Interaction volume radius: 10 \u00c5
Interaction volume height: 30 \u00c5
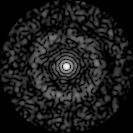
Disorder parameter: 0.822